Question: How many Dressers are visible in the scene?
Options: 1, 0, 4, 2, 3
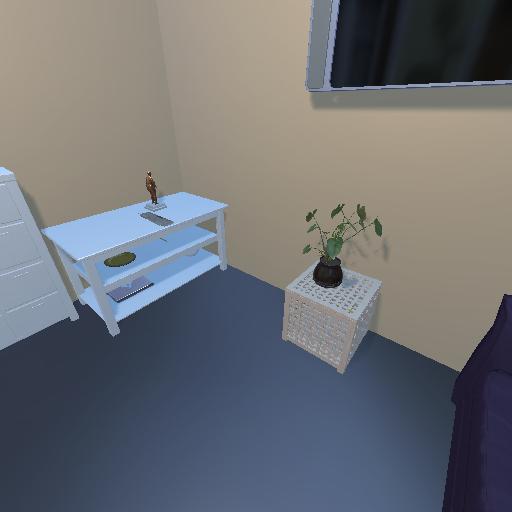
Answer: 1